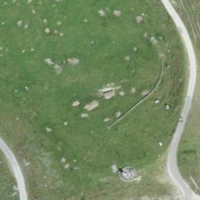
EUNIS habitat code: 26
Species observed at this site:
Arnica montana
Arcyptera fusca
Ranunculus platanifolius